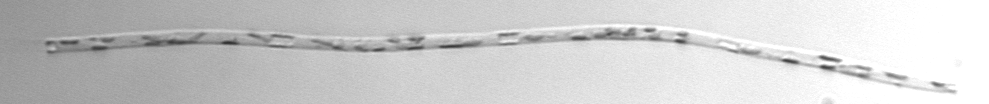
Label: Eucampia_morphytype1